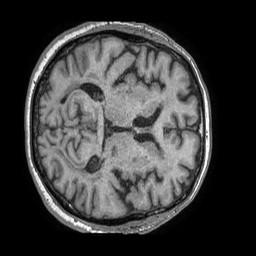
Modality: T1w
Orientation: axial
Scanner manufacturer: philips
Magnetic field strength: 1.5 T
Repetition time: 0.007566 s
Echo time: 0.003448 s